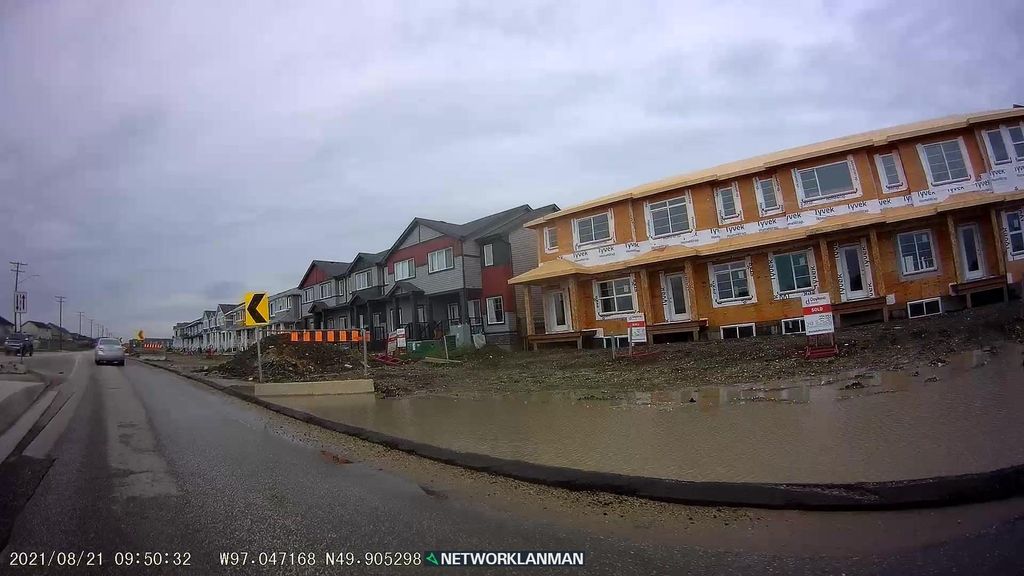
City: winnipeg